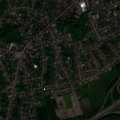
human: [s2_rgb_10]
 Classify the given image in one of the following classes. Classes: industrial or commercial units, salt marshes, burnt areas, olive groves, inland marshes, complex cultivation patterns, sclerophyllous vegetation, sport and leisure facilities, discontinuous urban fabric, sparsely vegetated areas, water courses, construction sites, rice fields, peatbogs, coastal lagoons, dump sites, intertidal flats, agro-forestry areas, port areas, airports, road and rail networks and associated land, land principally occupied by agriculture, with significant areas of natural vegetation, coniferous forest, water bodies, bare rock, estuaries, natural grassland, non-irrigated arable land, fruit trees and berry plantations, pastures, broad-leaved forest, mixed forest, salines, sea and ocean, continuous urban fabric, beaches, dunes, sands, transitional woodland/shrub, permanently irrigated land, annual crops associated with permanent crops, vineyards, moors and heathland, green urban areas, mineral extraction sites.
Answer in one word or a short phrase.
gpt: discontinuous urban fabric, road and rail networks and associated land, complex cultivation patterns